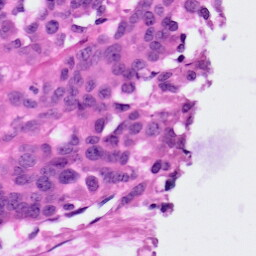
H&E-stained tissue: Ovarian